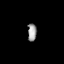
Tissue: skin
Cell type: Epithelial cells
Senescence score: 0.2684
Nuclear area (px): 155
Mean DAPI intensity: 154.684